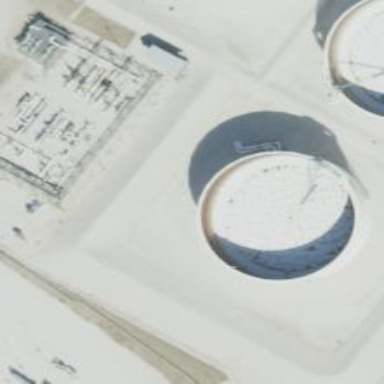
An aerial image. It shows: Storage tank created as man-made structure.